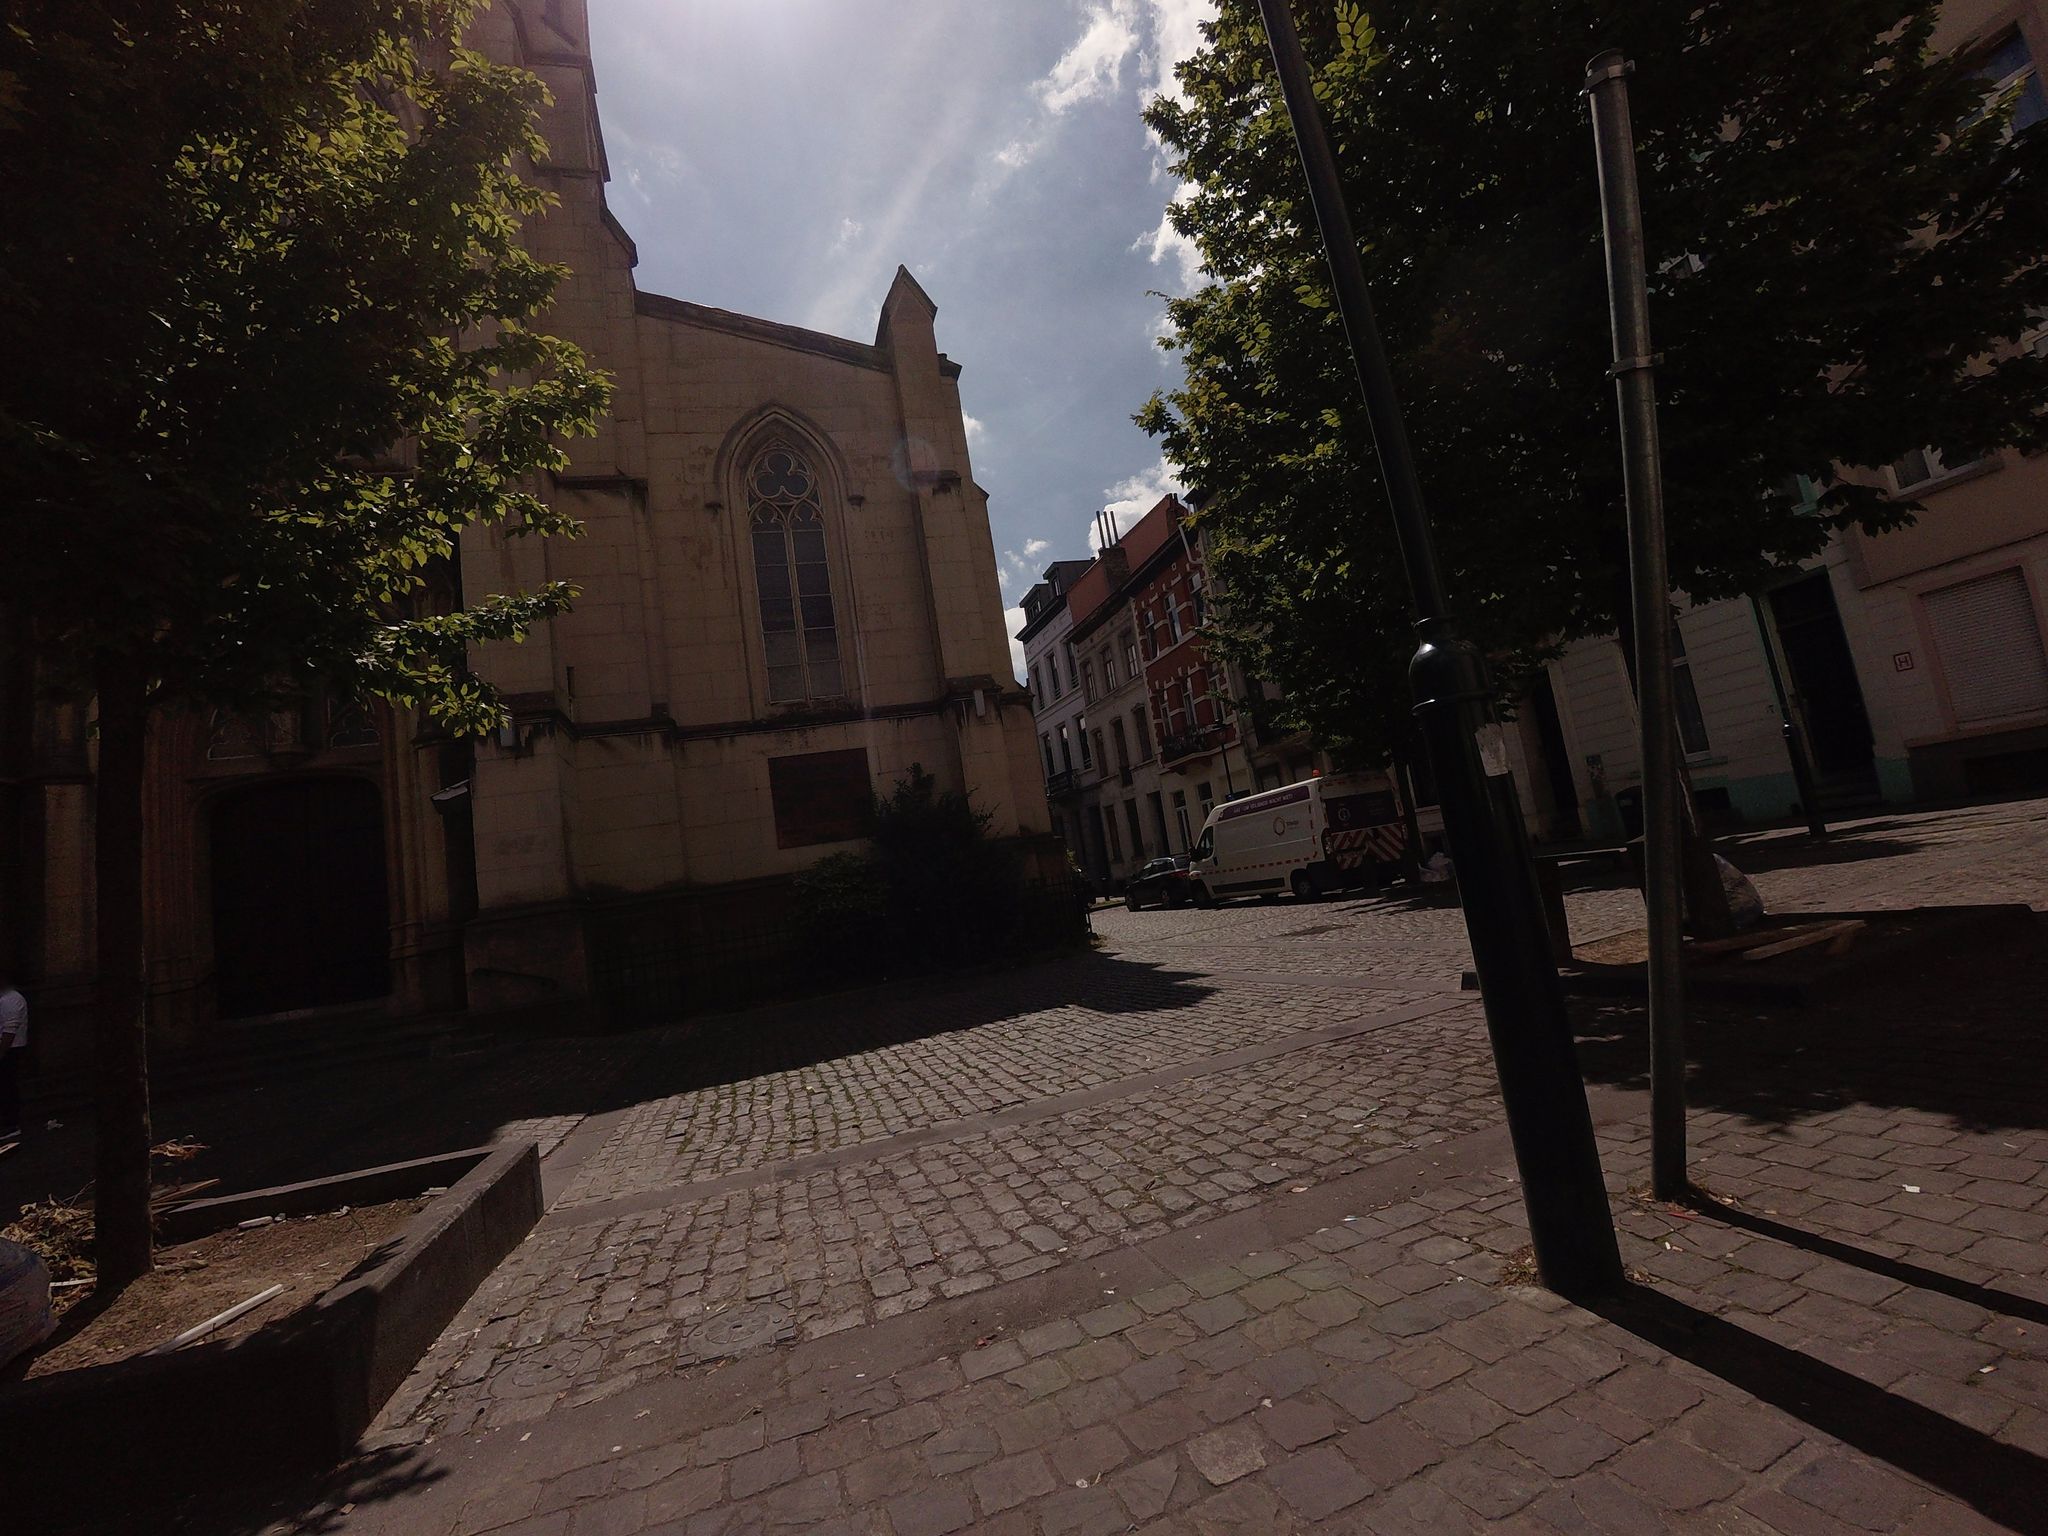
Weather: clear
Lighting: day
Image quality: good
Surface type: walking surface
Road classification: path, pedestrian
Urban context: urban centre
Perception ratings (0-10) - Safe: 4.98, Lively: 7.56, Beautiful: 5.04, Boring: 8.19, Depressing: 3.35, Wealthy: 5.42